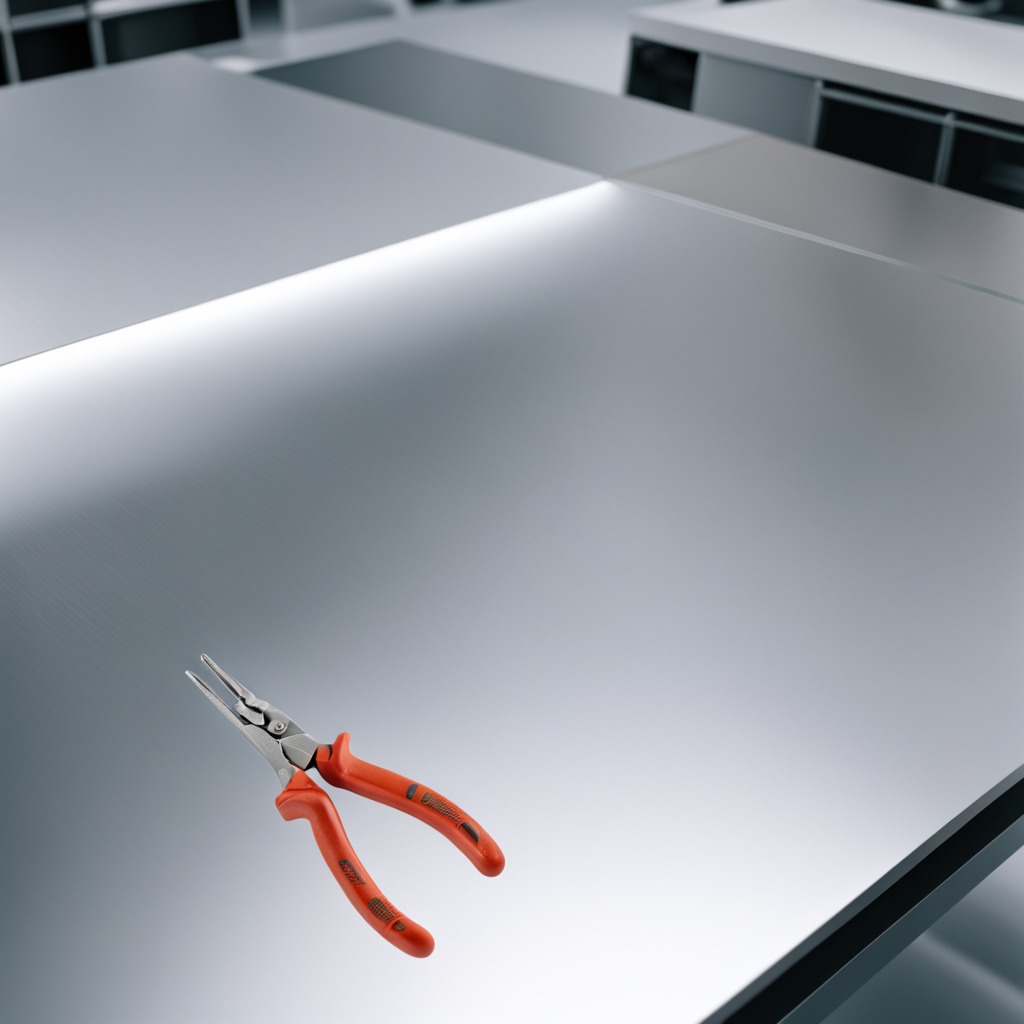
A plier is lying on the stainless steel table in a high-end prototyping lab.